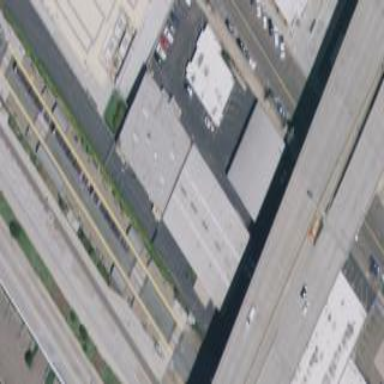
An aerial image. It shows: Industrial building.